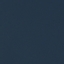
Land use / land cover: SeaLake